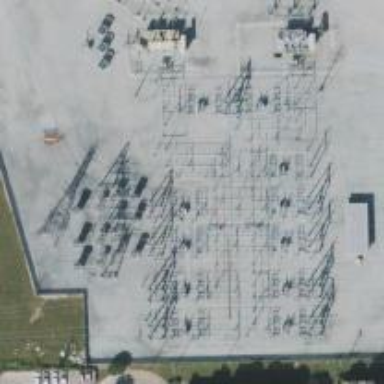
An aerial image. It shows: Switch for power supply.